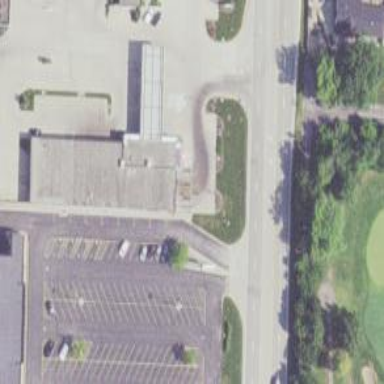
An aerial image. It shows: Commercial building.